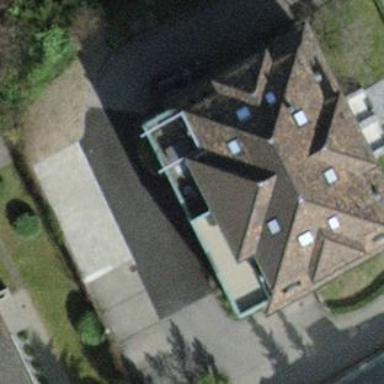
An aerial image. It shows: Building with pyramidal roof shape.